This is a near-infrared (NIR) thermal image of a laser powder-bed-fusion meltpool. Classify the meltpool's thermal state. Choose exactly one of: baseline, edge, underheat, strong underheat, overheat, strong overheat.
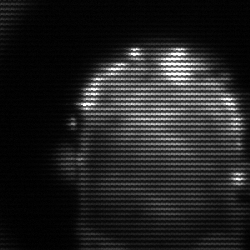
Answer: baseline